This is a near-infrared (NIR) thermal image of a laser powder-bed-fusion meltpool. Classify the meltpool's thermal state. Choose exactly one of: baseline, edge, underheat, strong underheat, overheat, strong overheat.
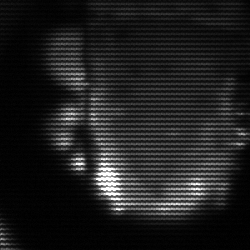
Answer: baseline